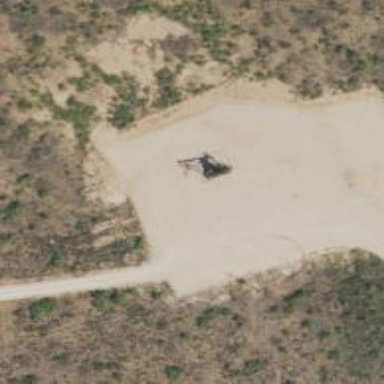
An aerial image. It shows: Petroleum well.